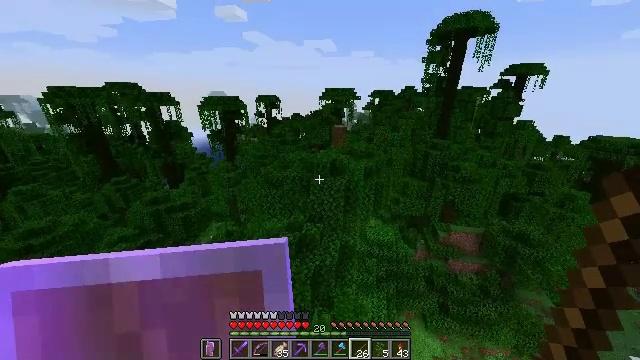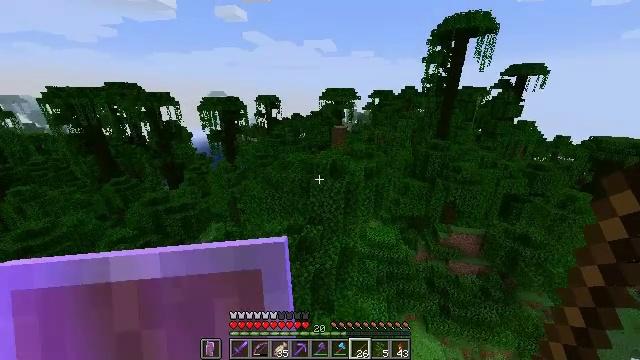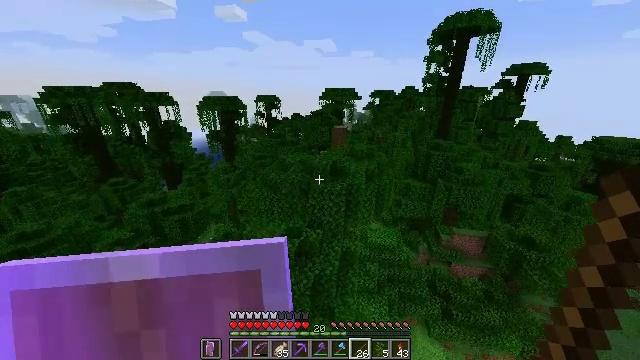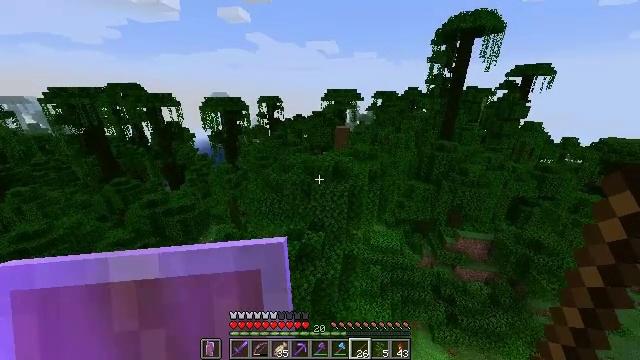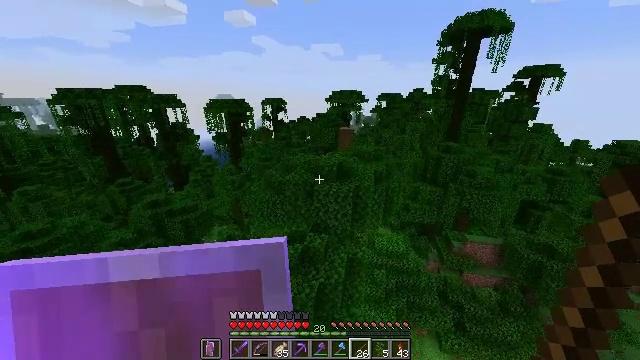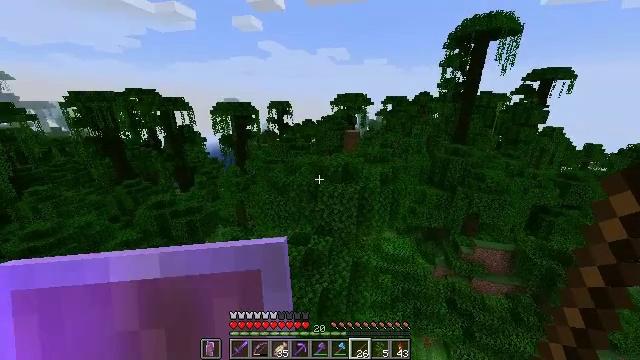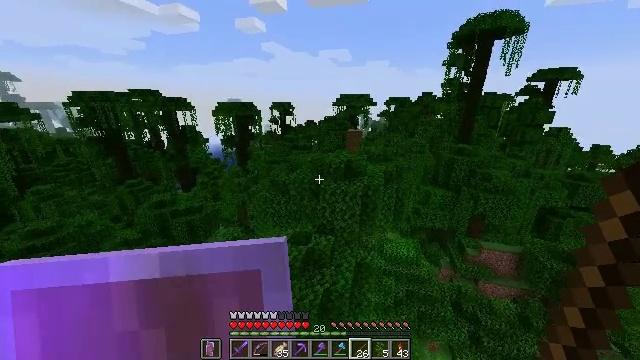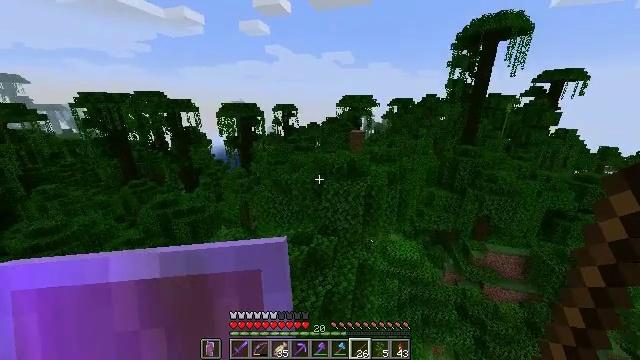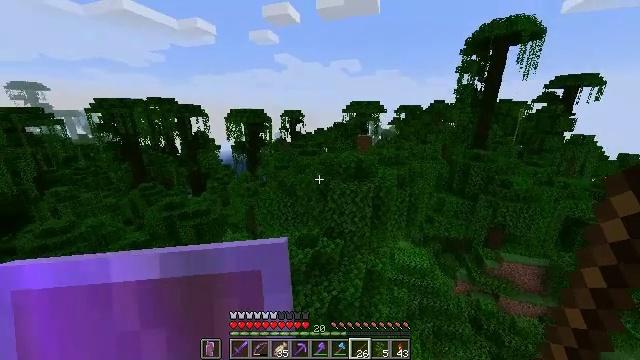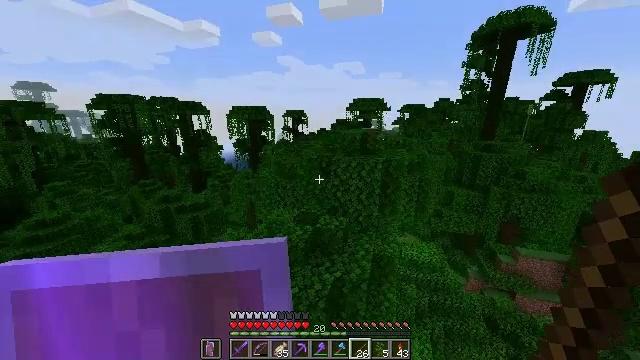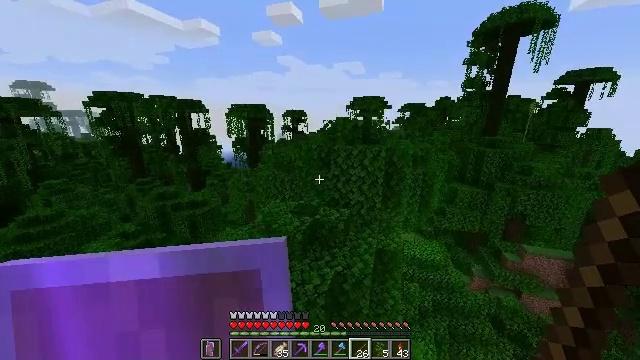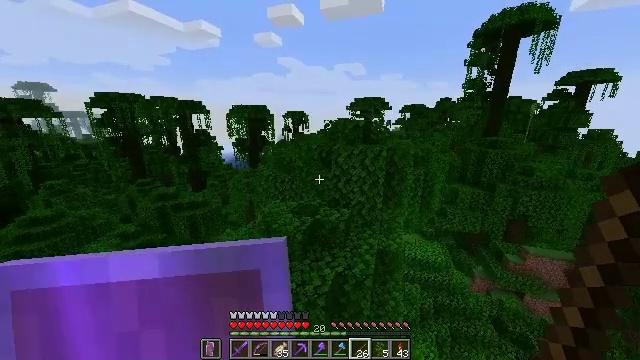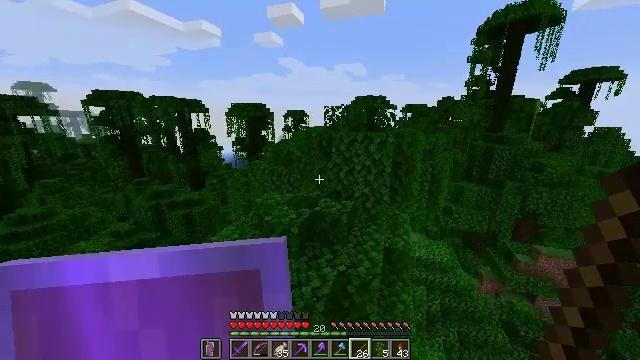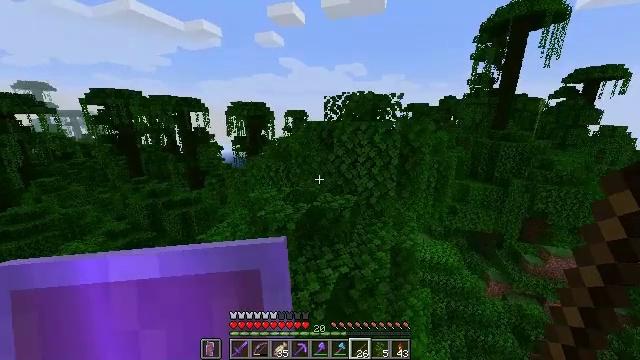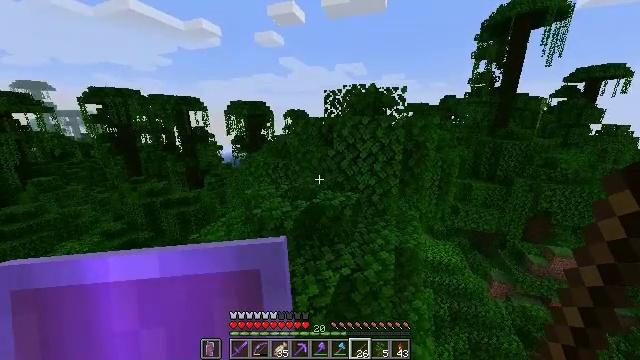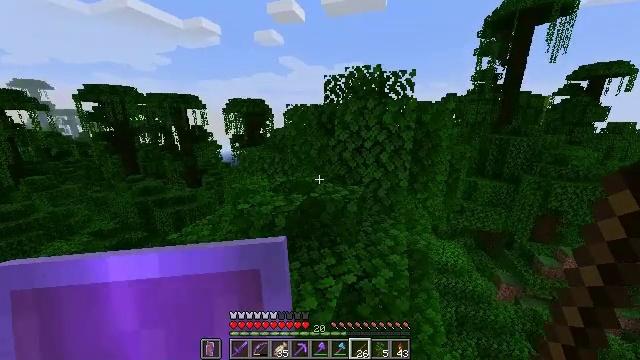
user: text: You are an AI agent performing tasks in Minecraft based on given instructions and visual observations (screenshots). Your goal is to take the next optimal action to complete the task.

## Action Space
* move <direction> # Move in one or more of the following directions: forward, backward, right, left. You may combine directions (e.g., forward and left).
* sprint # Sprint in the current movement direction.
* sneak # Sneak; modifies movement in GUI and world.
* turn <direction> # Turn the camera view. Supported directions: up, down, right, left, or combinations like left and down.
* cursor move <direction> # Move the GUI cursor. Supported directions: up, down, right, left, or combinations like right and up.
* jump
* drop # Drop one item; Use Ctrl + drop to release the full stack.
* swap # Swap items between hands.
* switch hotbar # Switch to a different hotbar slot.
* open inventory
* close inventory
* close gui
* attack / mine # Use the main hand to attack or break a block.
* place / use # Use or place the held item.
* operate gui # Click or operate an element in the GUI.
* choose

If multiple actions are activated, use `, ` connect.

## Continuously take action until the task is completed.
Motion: motion action
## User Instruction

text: Trim the tree by mining oak leaves.
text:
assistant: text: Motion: move forward, sprint, jump
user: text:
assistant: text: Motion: move forward, sprint
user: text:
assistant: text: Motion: move forward, sprint
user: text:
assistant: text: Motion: move forward, sprint, turn left
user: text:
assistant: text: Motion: move forward, sprint, turn left
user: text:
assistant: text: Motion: move forward, sprint
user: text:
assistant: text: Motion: move forward, sprint, jump
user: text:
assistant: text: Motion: move forward, sprint, turn left and up, jump
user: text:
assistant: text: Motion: move forward, sprint, jump
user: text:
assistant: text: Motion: move forward, sprint, jump
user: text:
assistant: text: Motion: move forward, sprint, jump
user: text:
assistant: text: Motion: move forward, sprint
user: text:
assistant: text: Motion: move forward, sprint
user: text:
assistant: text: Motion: move forward
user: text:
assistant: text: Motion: no_op
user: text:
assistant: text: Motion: no_op
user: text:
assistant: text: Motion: no_op
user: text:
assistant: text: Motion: no_op
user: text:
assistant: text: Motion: no_op
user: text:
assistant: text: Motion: no_op
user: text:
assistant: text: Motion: sneak
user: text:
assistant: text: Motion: sneak, turn left and down
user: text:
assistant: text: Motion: sneak, turn down
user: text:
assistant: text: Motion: sneak, turn down
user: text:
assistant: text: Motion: sneak
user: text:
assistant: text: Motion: sneak
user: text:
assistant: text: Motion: sneak
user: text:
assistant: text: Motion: sneak
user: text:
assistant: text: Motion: sneak
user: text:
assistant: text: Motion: sneak, turn down